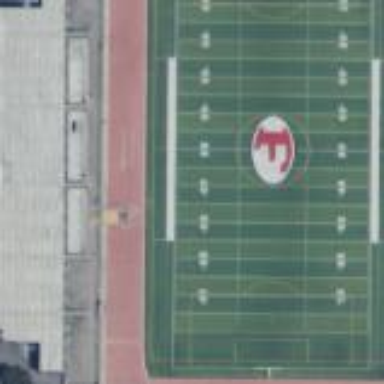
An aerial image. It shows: Pitch for American football with artificial turf surface.